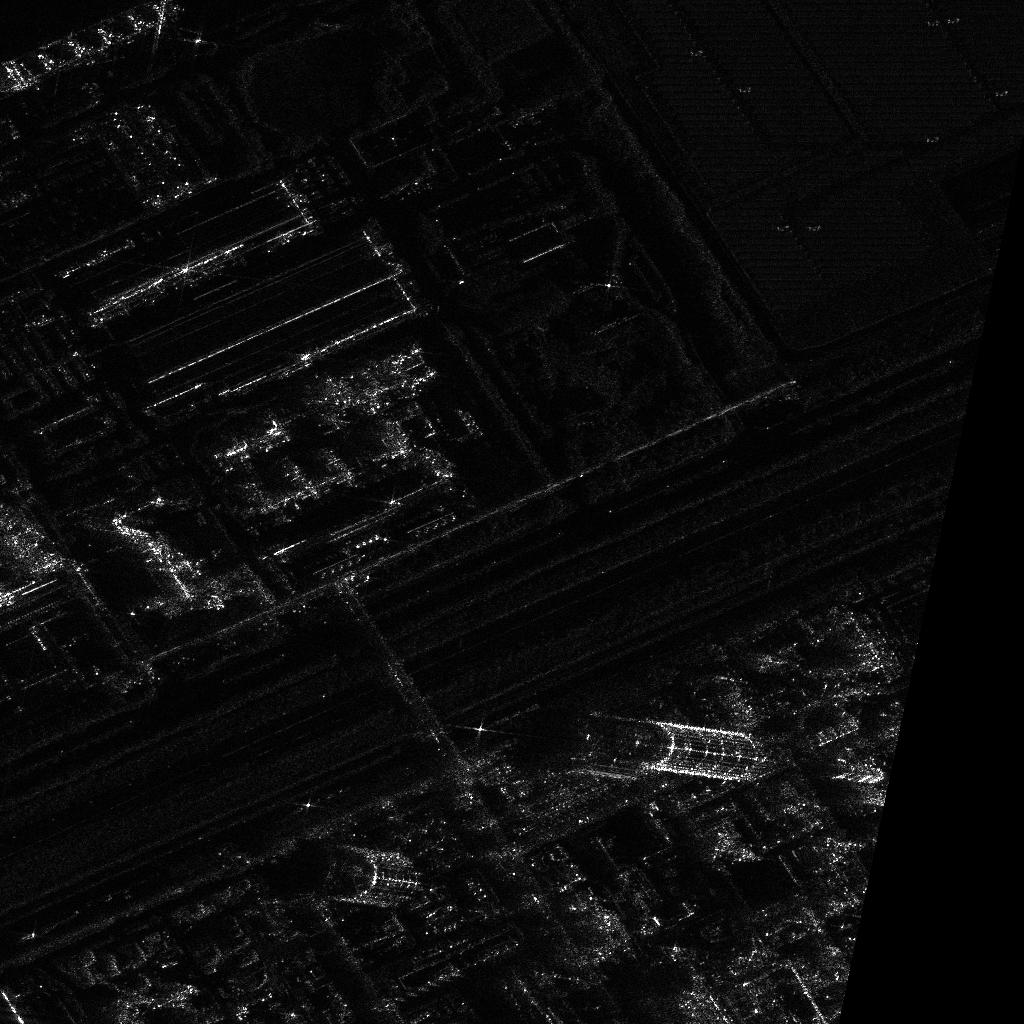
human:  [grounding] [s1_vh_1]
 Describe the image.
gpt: In the satellite image, there is  <ref>1 medium ore-oil </ref> <box>[[6, -6, 10, 13, 70]]</box> located at top left.